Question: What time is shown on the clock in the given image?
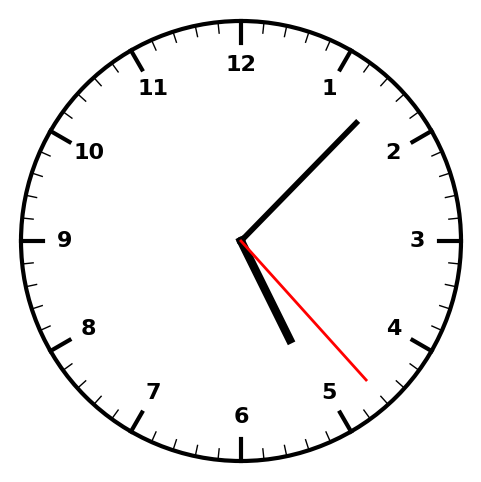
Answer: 05:07:23